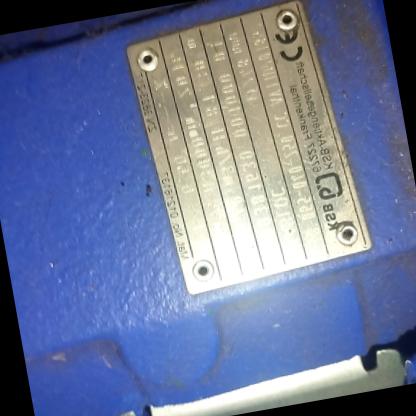
Klasa: tabliczka-znamionowa